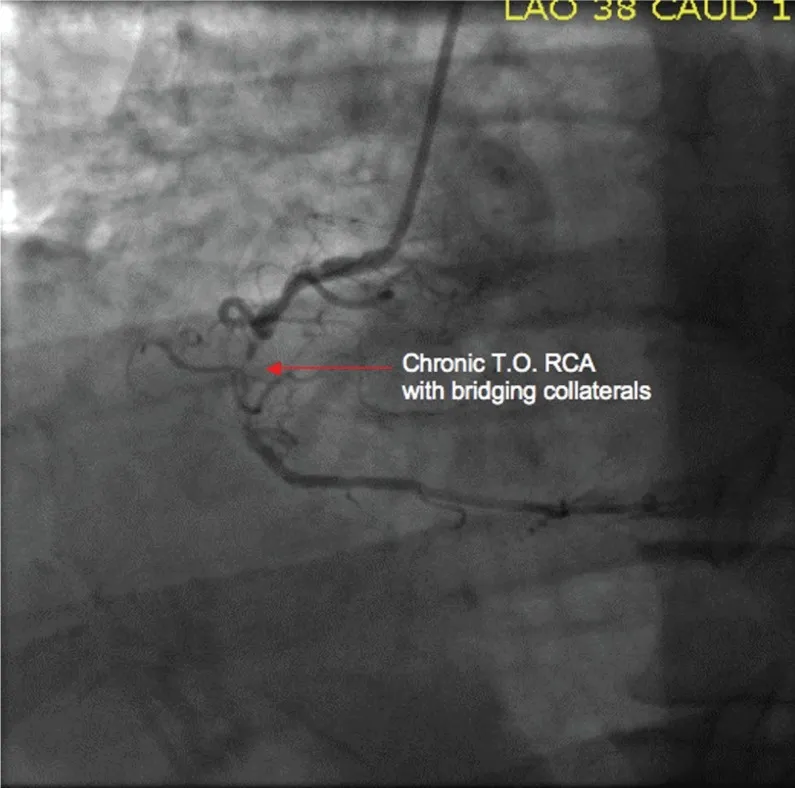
Chronic total occlusion RCA with bridging collaterals.
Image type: radiology (x_ray)